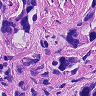
Metastatic tissue present: yes